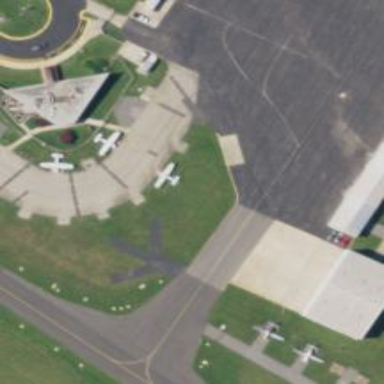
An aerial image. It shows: Image of taxiway at airport.